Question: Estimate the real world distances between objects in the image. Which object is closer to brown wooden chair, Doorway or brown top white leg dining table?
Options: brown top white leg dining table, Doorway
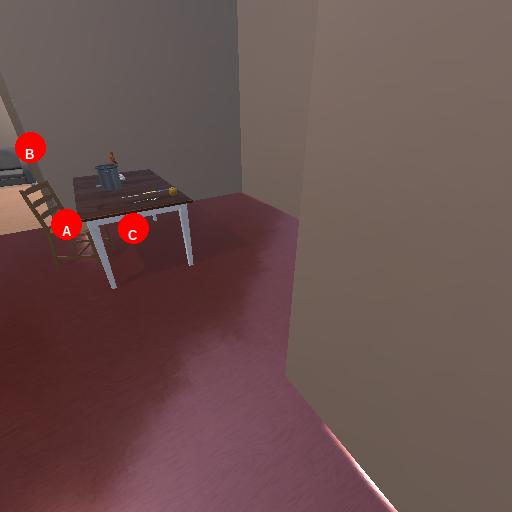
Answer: brown top white leg dining table